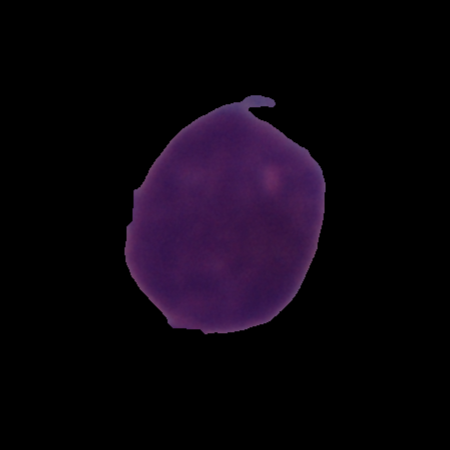
Label: cancer